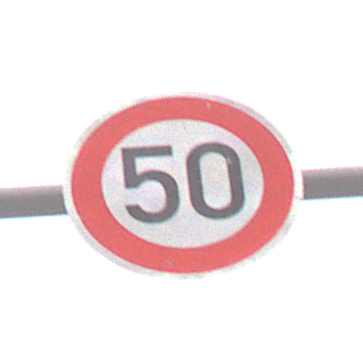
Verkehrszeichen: Geschwindigkeit50
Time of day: Midday
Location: Outdoor (Nature)
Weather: Overcast
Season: Winter
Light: Natural